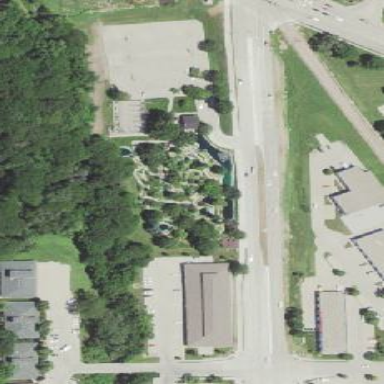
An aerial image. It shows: Miniature golf course.